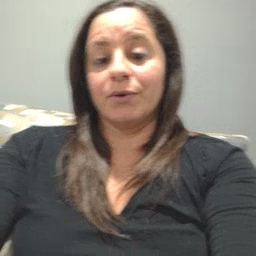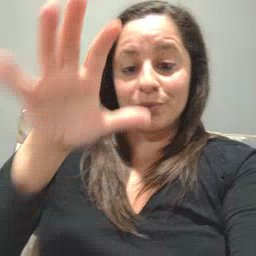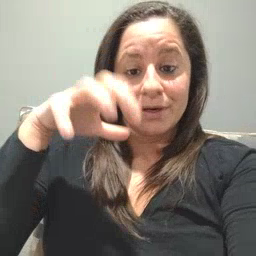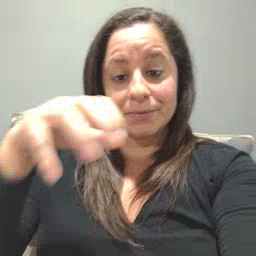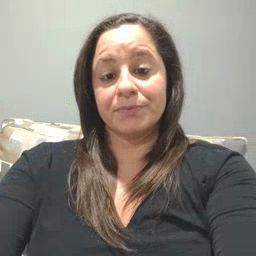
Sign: rain